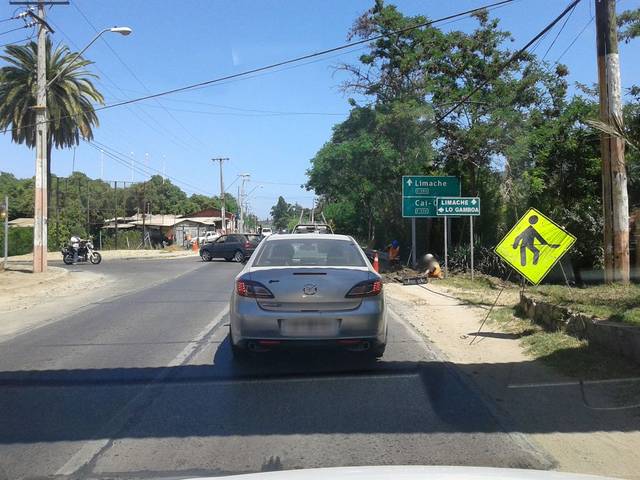
Region: Chile
Coordinates: -32.997, -71.22